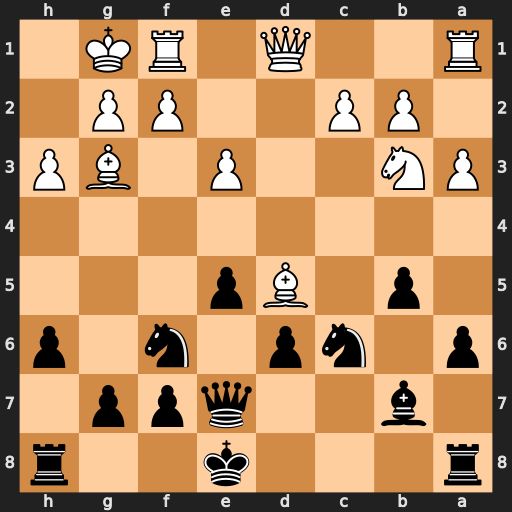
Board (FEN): r3k2r/1b2qpp1/p1np1n1p/1p1Bp3/8/PN2P1BP/1PP2PP1/R2Q1RK1
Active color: b
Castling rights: kq
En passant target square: -
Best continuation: Nxd5 Qxd5 Nd4 Qxd4 exd4